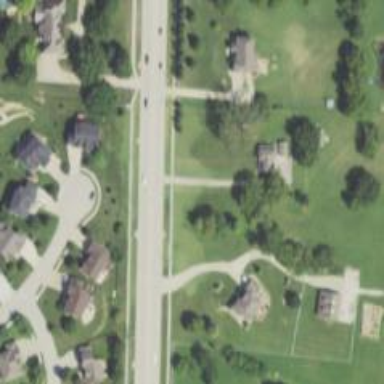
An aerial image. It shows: Driveway leading to service road.